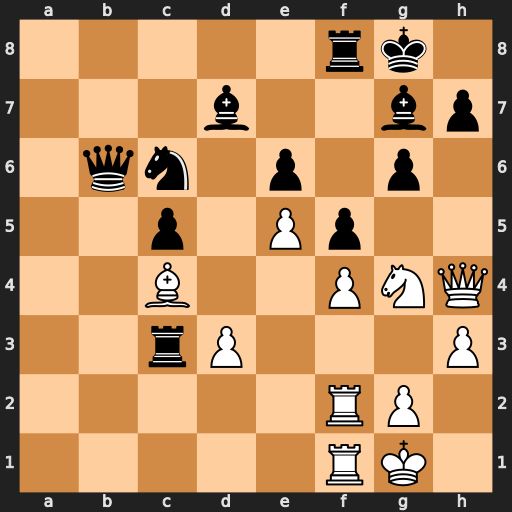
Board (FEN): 5rk1/3b2bp/1qn1p1p1/2p1Pp2/2B2PNQ/2rP3P/5RP1/5RK1
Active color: w
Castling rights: -
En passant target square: f6
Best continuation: exf6 Qd8 f5 Bxf6 fxe6